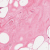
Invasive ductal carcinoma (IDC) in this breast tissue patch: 0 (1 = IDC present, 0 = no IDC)